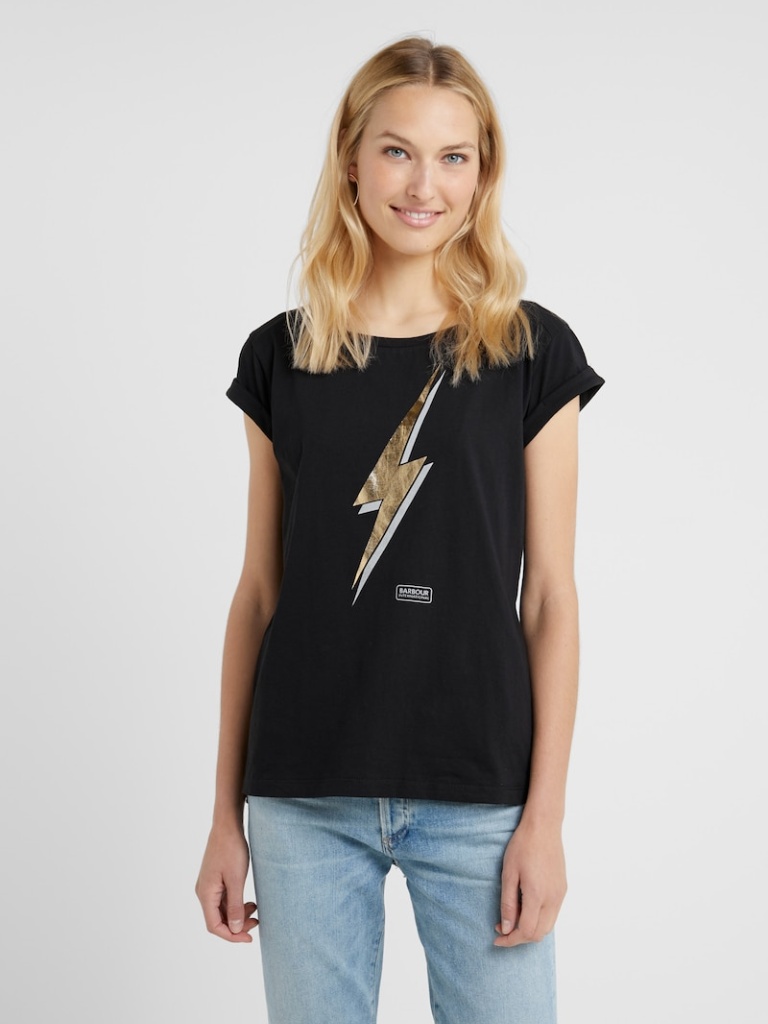
cotton relaxed short sleeve hip length Untucked crew t-shirt